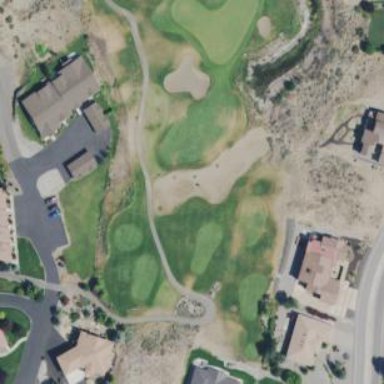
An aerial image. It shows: Golf bunker filled with natural sand.